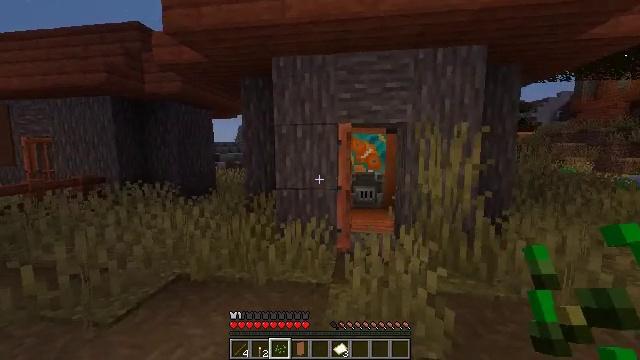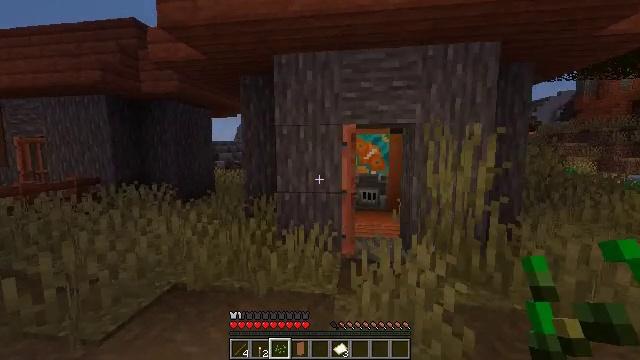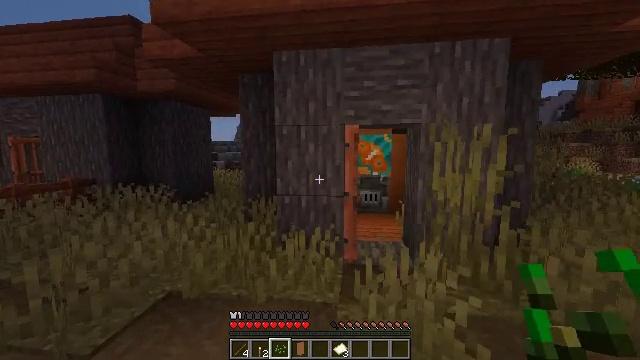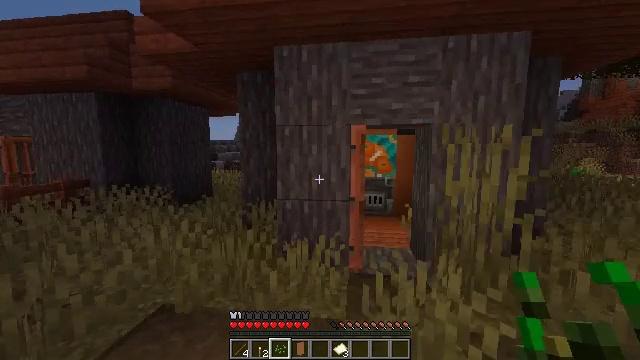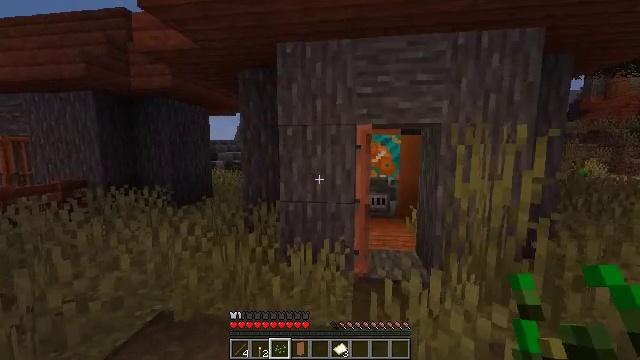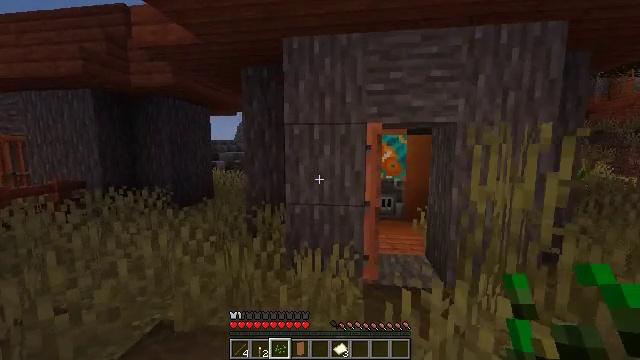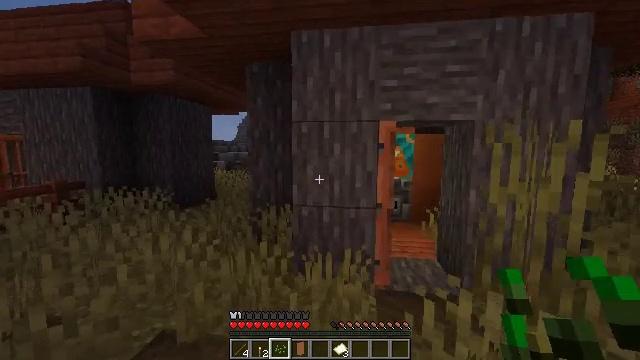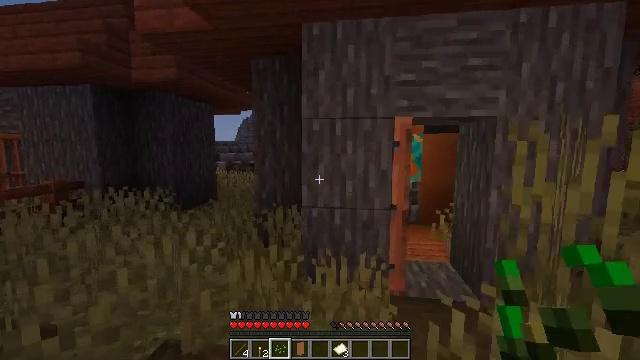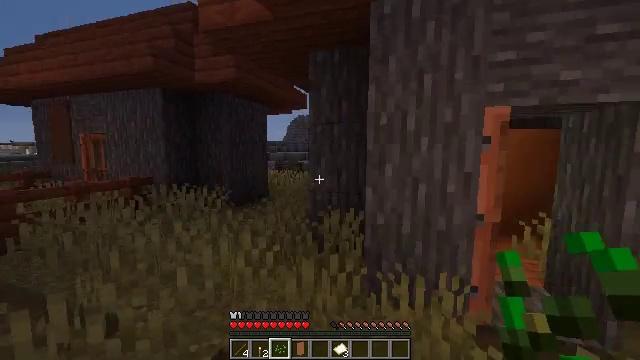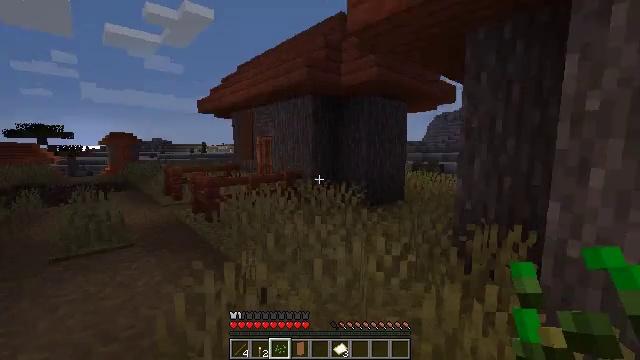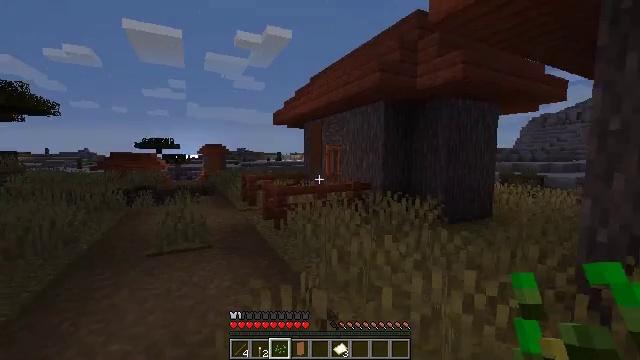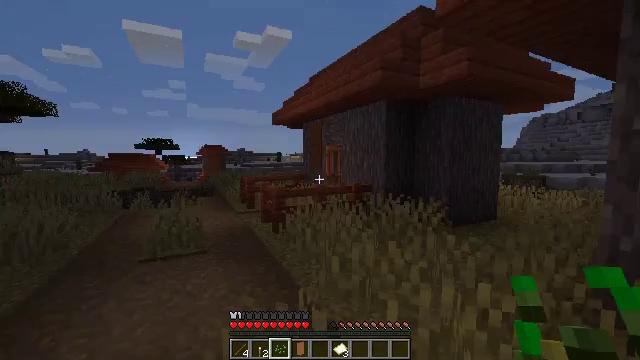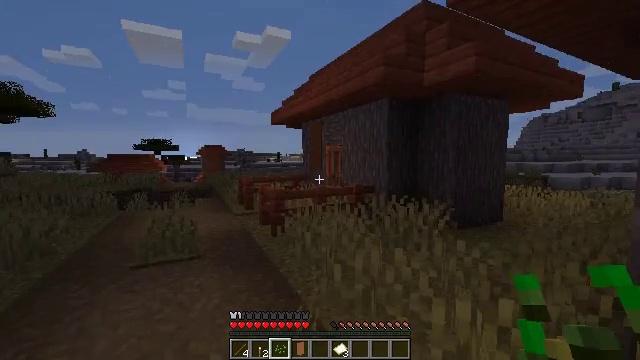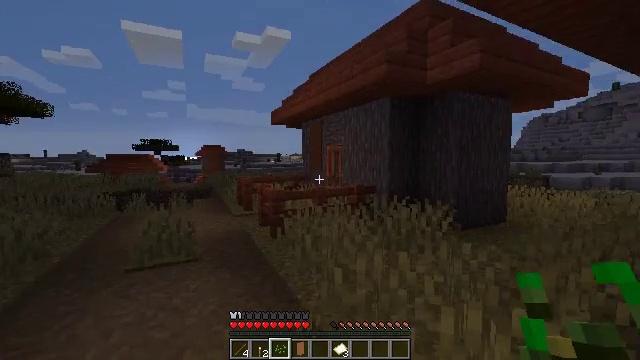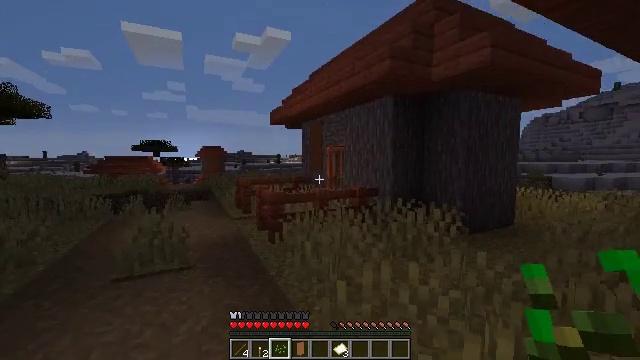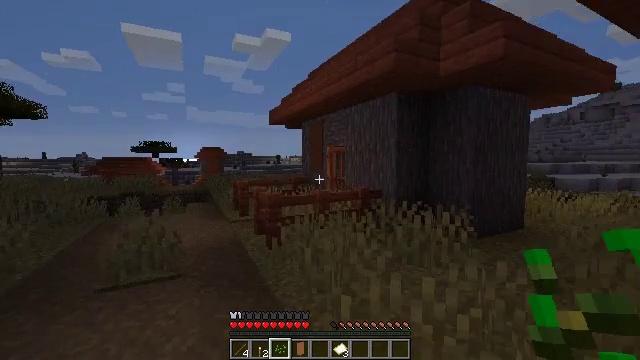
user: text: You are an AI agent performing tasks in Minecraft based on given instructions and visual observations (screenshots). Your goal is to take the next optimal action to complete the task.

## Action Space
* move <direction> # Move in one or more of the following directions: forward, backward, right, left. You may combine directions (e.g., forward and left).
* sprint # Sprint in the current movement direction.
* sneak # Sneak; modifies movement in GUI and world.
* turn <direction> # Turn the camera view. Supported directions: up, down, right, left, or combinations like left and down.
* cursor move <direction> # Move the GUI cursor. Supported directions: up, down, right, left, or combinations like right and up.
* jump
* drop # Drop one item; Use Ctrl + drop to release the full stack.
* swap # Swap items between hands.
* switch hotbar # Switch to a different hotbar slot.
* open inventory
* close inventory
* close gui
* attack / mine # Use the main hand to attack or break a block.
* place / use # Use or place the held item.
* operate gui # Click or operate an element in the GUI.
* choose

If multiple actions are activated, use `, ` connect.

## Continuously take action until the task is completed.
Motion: motion action
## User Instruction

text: Harvest acacia wood for resources.
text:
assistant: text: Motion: move forward
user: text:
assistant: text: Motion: move forward
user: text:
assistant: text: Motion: move forward and move left
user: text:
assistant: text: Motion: move forward and move left
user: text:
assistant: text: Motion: move forward and move left
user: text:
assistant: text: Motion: move forward and move left
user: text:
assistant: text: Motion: move forward and move left
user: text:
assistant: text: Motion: move forward, turn left
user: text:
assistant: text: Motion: move forward, turn left
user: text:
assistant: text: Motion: move forward, turn left and up
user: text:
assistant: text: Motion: move forward
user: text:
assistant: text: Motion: move forward
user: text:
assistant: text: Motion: move forward
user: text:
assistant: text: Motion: move forward
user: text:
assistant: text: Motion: move forward
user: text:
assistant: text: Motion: move forward
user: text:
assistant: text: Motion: move forward
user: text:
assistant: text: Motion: move forward
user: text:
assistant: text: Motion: move forward
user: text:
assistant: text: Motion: move forward, turn left
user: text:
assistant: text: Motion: move forward, turn left
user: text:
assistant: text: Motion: move forward, turn left
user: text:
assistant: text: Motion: move forward, turn left
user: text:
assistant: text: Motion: move forward, turn left
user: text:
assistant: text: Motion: move forward, turn left
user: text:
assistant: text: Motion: move forward, turn left
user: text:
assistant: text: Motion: move forward, turn left
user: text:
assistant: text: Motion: move forward
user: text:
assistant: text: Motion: move forward
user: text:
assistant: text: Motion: move forward